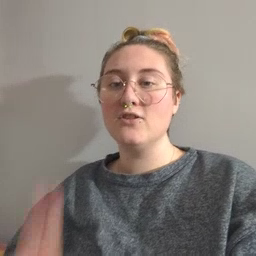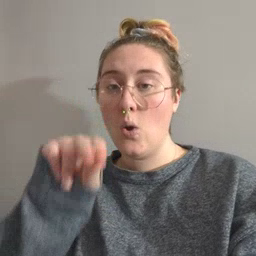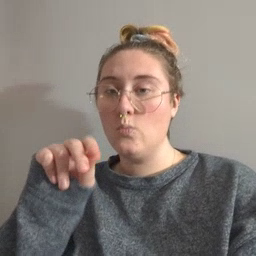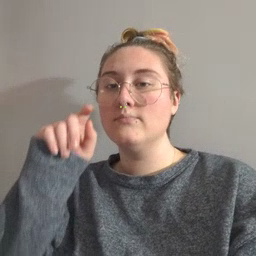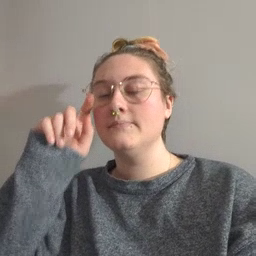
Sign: no